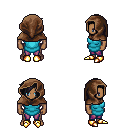
a pixel art fantasy rpg character, male body template, human, dark skin, teal tunic, magenta pants, raven pixie cut hairstyle, cloth hood, gold boots, four views (front, back, left, right), 2x2 character sprite sheet, small pixel art, hard edges, no anti-aliasing